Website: bh-photo
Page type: gifting
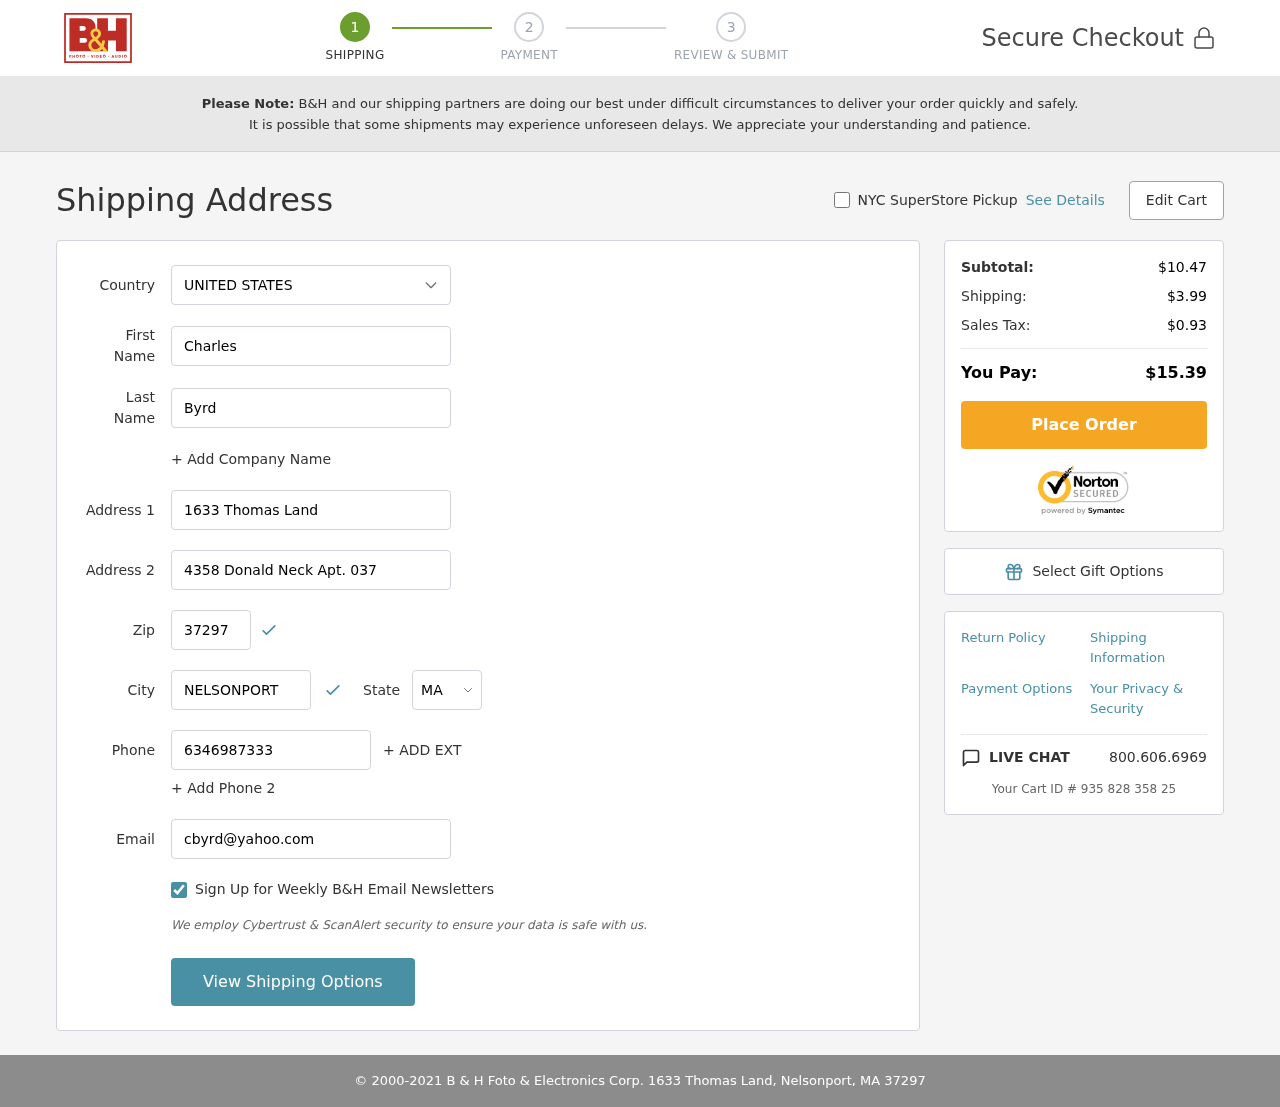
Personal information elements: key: PII_CITY
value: Nelsonport
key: PII_COUNTRY
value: United States
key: PII_EMAIL
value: cbyrd@yahoo.com
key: PII_FIRSTNAME
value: Charles
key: PII_LASTNAME
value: Byrd
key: PII_PHONE
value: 6346987333
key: PII_POSTCODE
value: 37297
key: PII_STATE_ABBR
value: MA
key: PII_STREET
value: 1633 Thomas Land
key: PII_STREET2
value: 4358 Donald Neck Apt. 037
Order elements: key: ORDER_SUBTOTAL
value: $10.47
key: ORDER_SHIPPING_COST
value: $3.99
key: ORDER_TAX
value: $0.93
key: ORDER_TOTAL
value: $15.39
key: ORDER_ID
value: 935 828 358 25